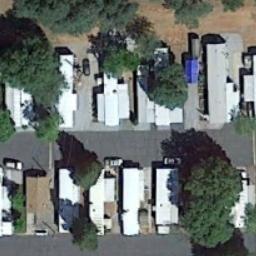
Label: residential